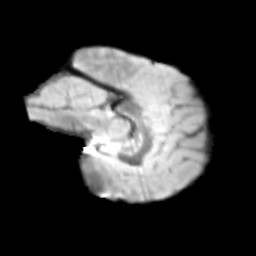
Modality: T2w
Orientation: sagittal
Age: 10
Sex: male
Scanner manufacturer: siemens
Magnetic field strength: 3 T
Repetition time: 3.8 s
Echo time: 0.07 s